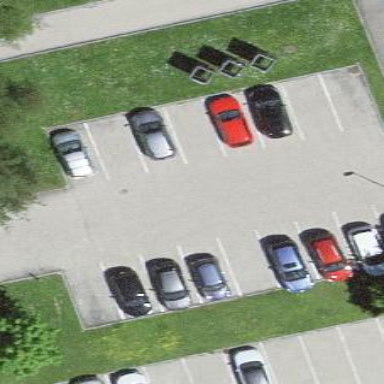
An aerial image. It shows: Parking area.